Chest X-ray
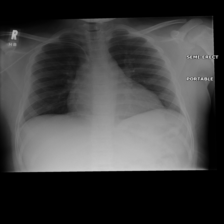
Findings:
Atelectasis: negative
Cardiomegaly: negative
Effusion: negative
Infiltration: negative
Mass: negative
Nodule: negative
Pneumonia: negative
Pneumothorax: negative
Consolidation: negative
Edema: negative
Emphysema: negative
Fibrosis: negative
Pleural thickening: negative
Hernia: negative